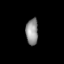
Tissue: lung
Cell type: Endothelial cells
Senescence score: 0.6173
Nuclear area (px): 318
Mean DAPI intensity: 144.921